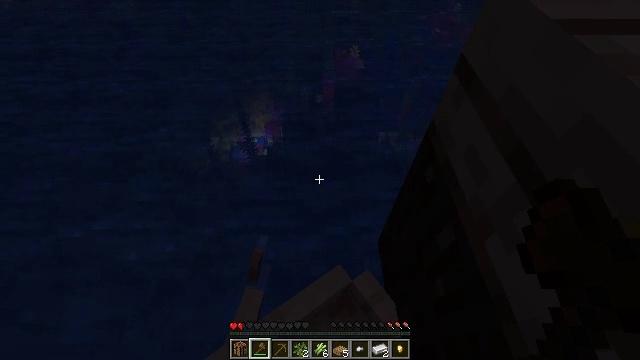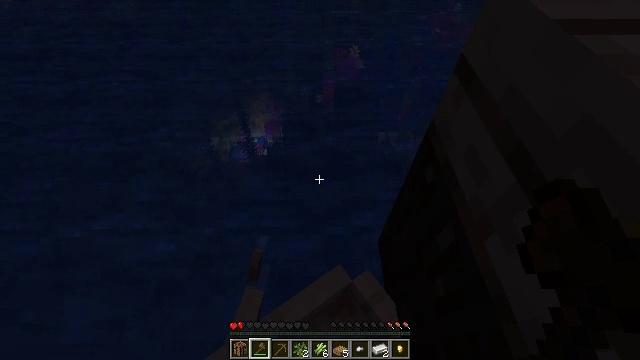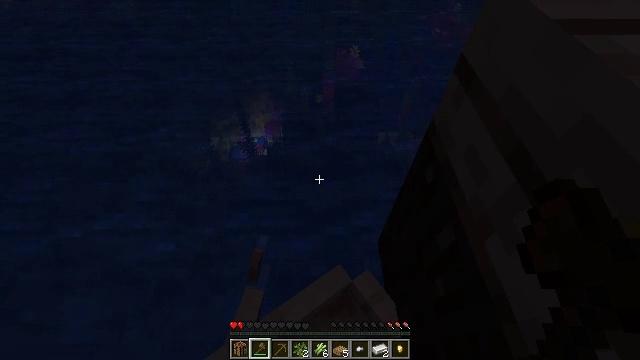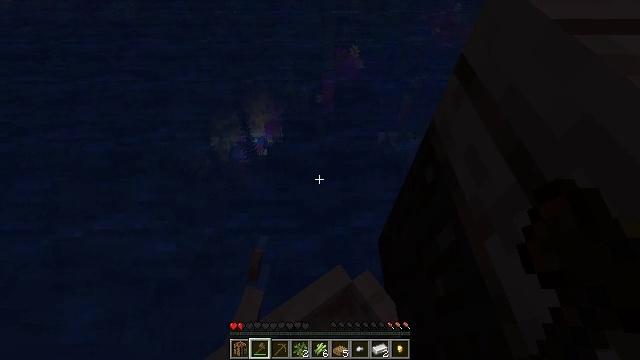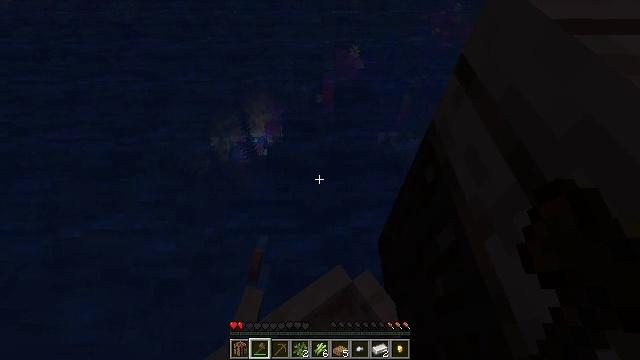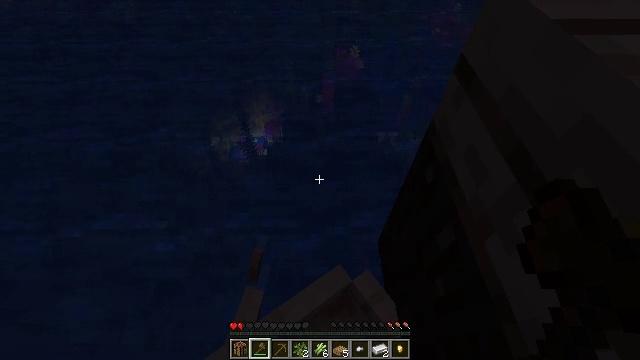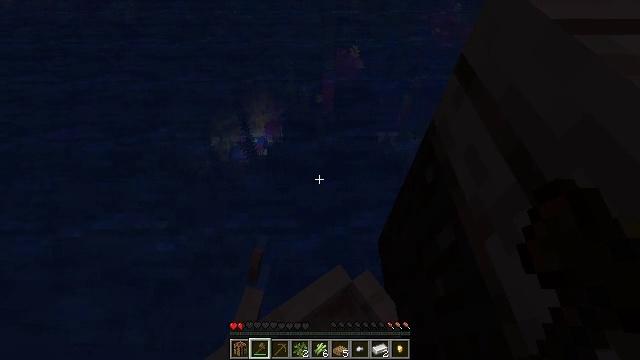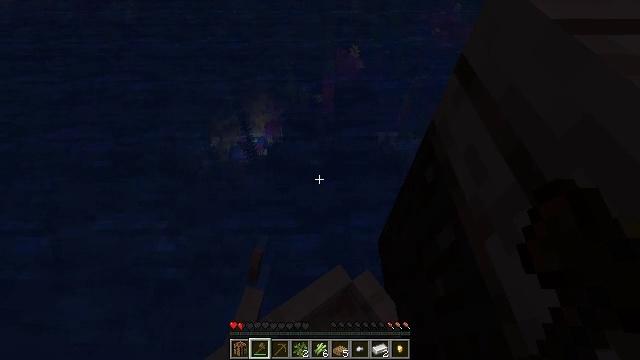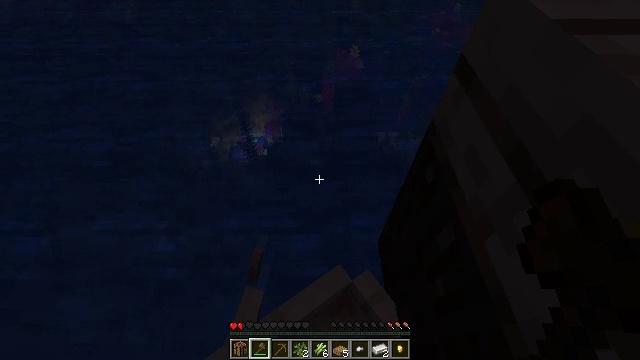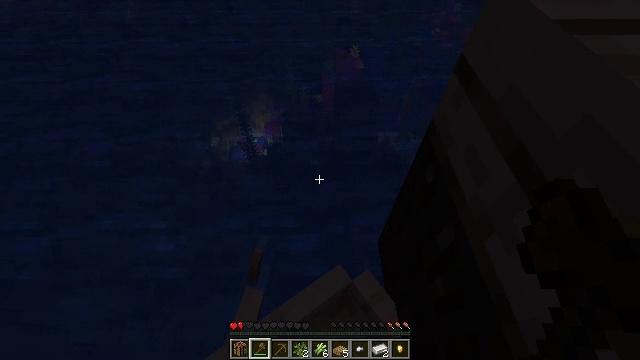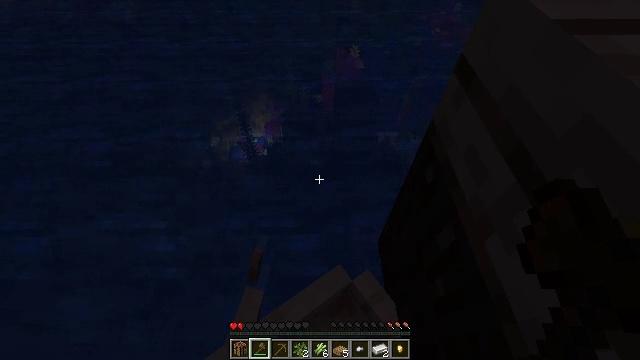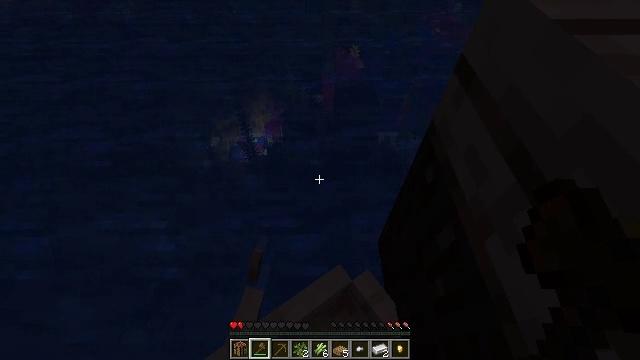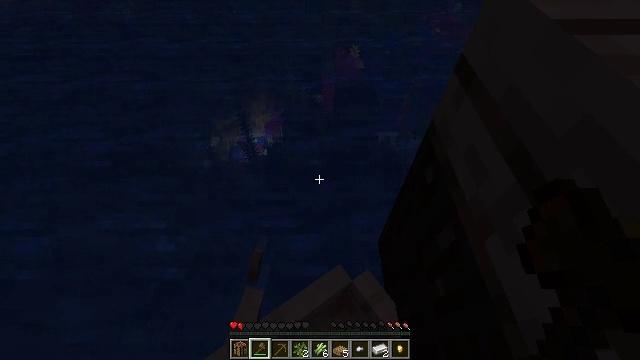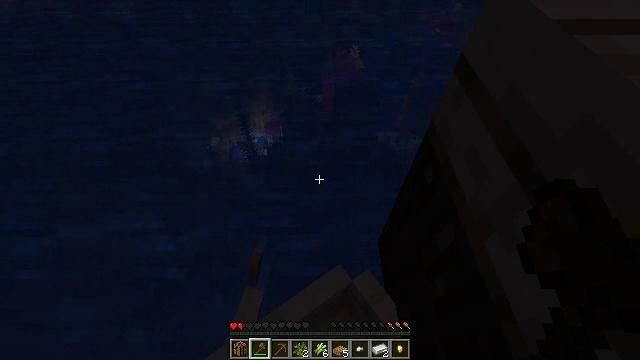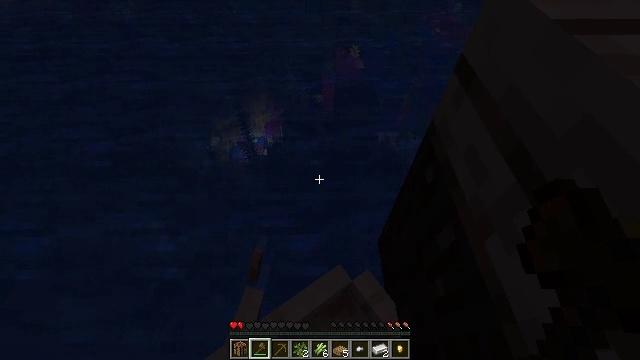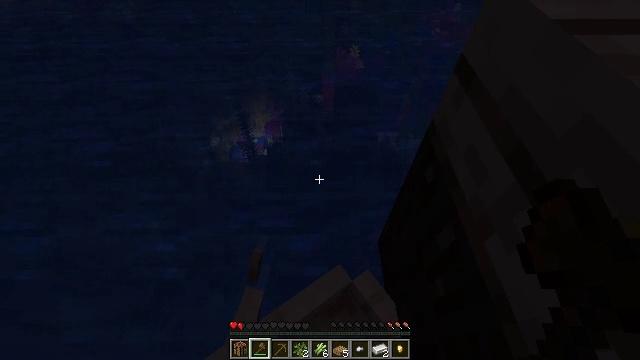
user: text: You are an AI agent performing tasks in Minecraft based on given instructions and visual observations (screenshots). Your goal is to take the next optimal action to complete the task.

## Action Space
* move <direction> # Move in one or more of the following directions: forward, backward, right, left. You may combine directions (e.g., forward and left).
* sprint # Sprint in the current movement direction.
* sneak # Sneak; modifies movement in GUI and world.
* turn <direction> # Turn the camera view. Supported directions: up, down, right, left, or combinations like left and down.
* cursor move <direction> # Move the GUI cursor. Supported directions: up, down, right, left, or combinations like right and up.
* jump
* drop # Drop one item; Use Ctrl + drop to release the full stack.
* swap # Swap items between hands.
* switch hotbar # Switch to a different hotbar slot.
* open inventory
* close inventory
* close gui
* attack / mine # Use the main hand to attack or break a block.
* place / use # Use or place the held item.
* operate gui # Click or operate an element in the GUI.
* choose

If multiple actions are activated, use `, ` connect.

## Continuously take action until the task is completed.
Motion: motion action
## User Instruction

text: Attack the spruce slab to remove it.
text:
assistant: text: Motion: no_op
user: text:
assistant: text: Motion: no_op
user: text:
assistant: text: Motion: no_op
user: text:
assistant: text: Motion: no_op
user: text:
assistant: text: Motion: no_op
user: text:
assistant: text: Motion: no_op
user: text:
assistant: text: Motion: no_op
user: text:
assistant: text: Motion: no_op
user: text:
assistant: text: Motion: no_op
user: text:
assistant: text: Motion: no_op
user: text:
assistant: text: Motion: no_op
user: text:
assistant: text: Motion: no_op
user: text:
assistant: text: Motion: no_op
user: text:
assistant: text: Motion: no_op
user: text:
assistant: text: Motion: no_op
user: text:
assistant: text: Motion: no_op
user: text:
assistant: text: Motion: no_op
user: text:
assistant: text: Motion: no_op
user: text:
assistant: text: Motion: no_op
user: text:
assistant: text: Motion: no_op
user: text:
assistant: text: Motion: no_op
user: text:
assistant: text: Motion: no_op
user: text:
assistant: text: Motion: no_op
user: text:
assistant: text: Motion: no_op
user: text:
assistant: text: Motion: no_op
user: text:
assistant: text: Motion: no_op
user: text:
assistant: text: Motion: no_op
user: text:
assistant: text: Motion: no_op
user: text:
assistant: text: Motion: no_op
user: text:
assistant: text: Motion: no_op